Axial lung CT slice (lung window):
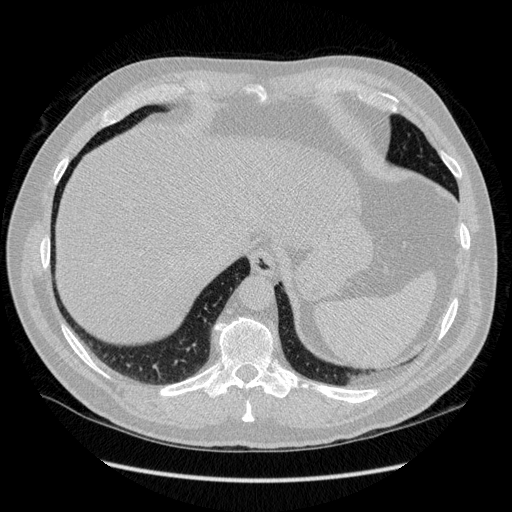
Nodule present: no